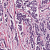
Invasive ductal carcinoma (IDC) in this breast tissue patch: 1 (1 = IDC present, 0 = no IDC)